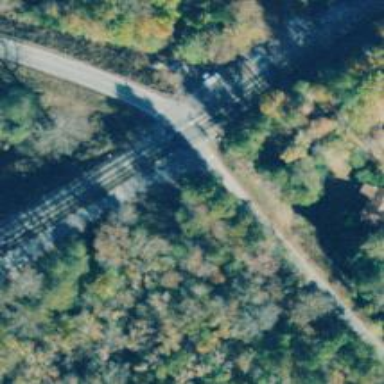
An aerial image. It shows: Level crossing with lights at railway intersection.